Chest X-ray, AP view. Patient: 58 years old, sex F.
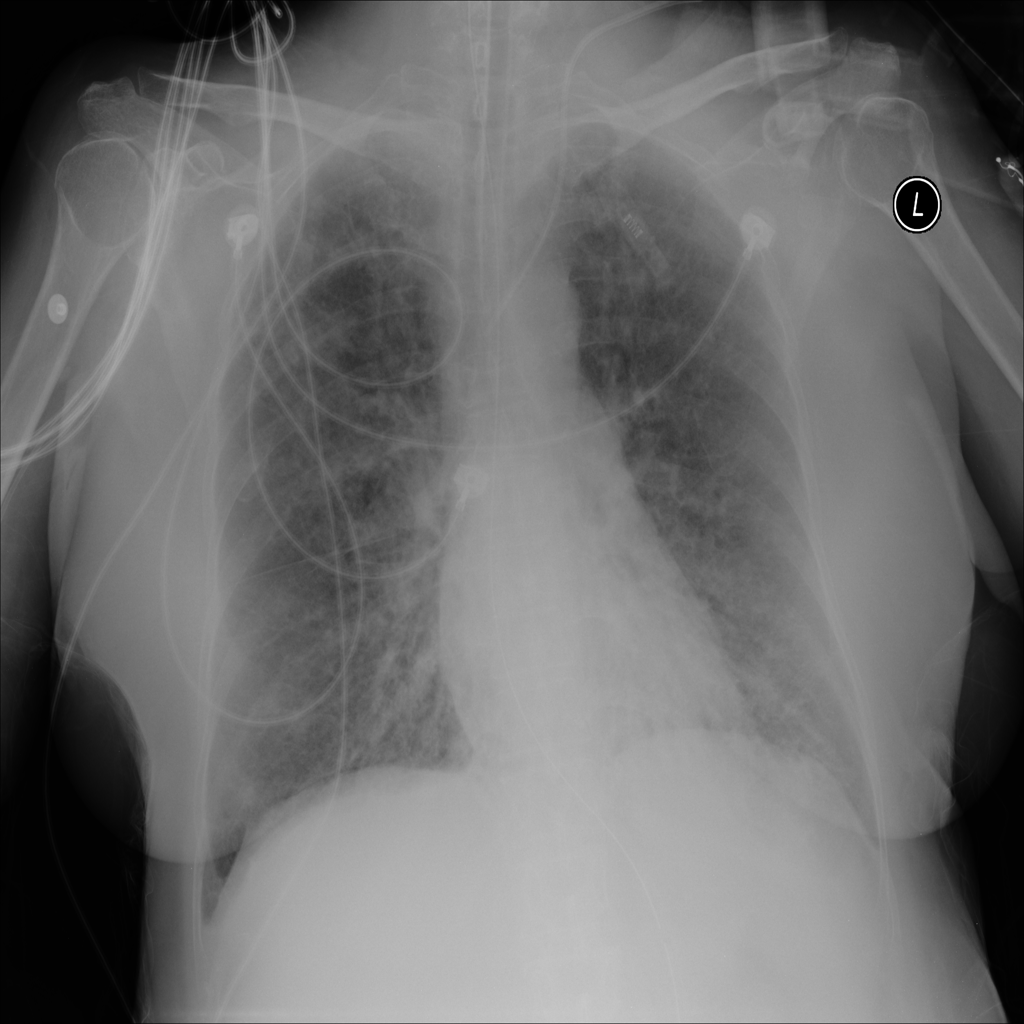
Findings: Infiltration